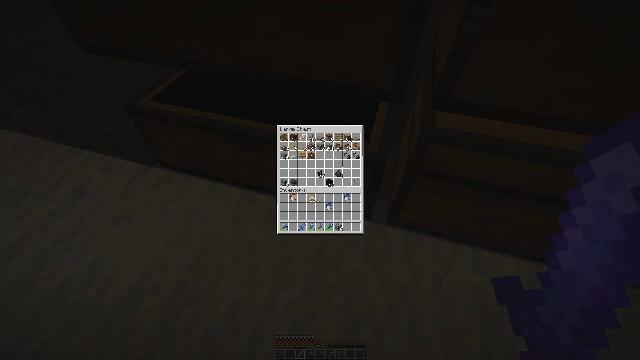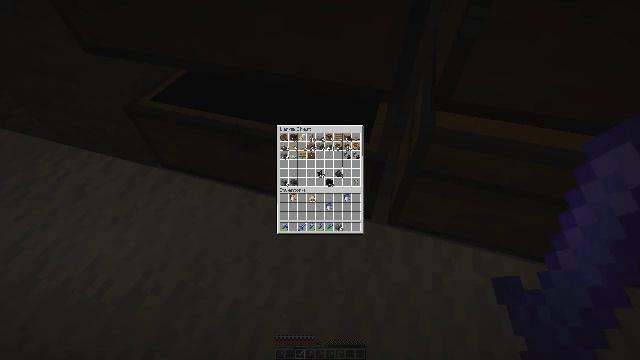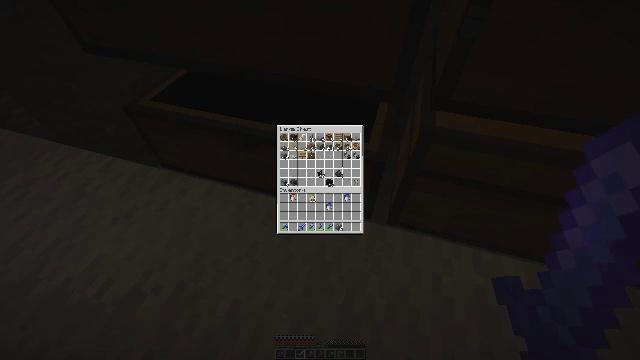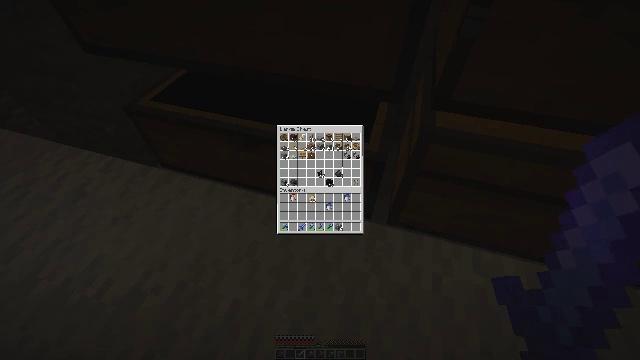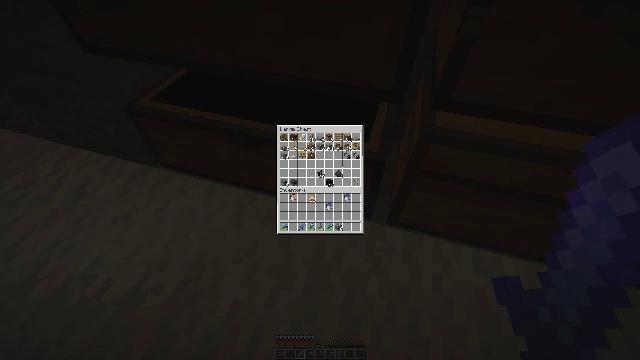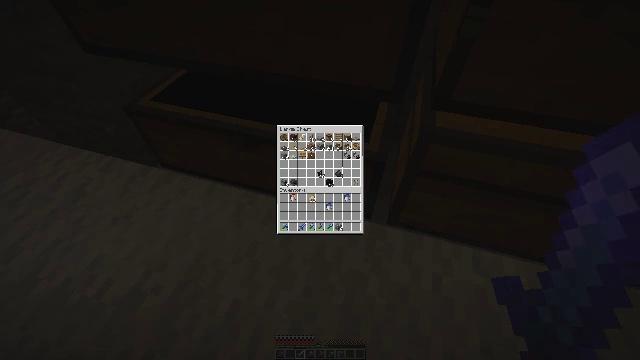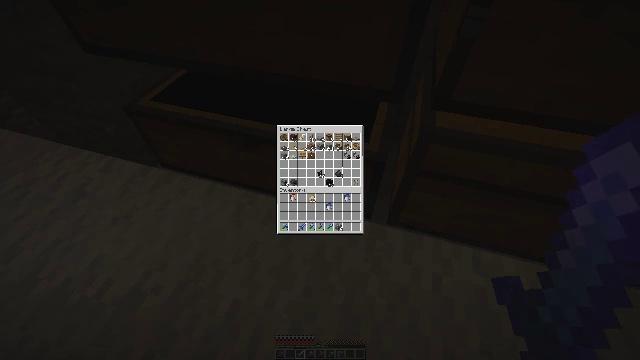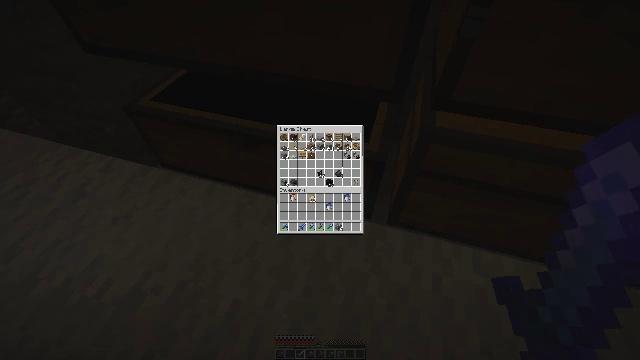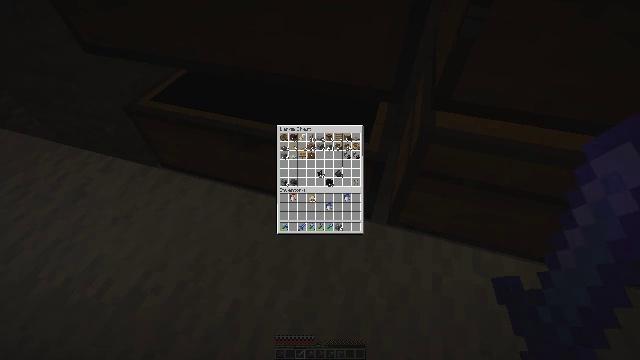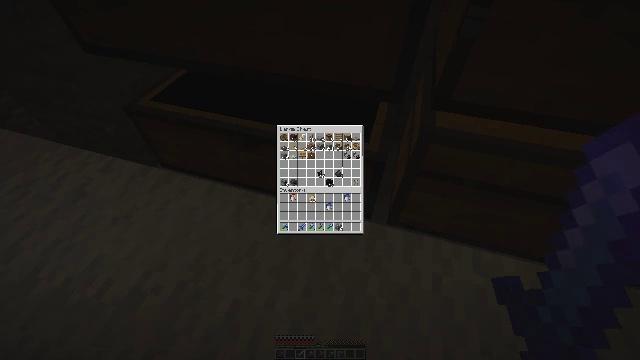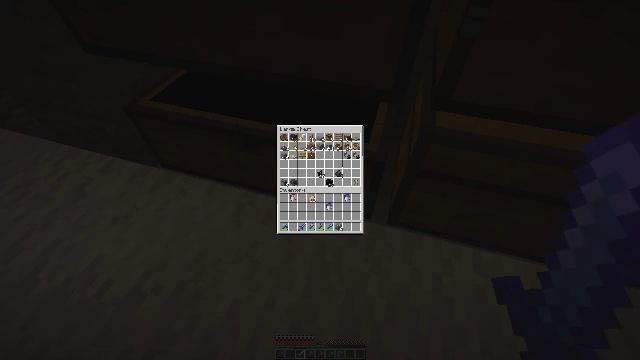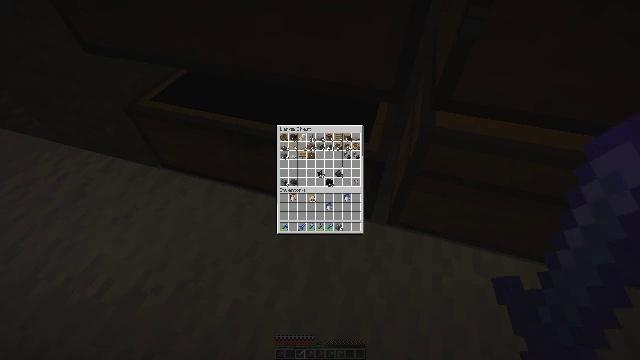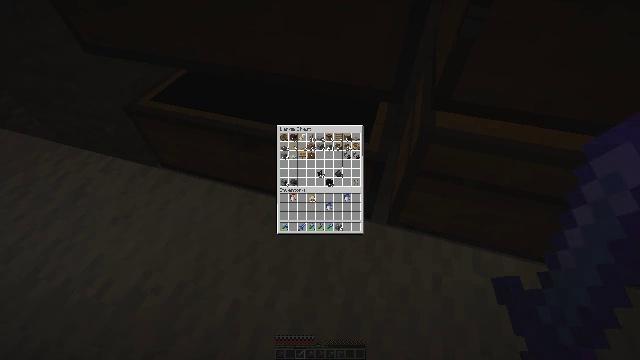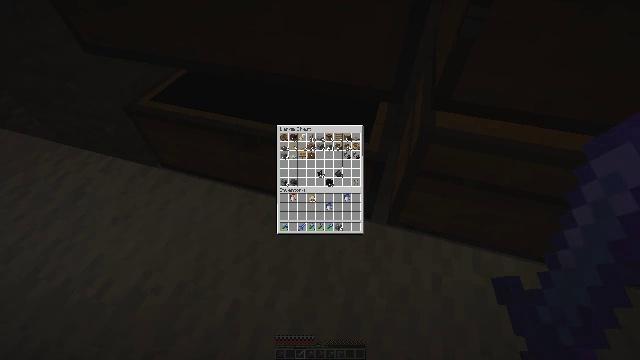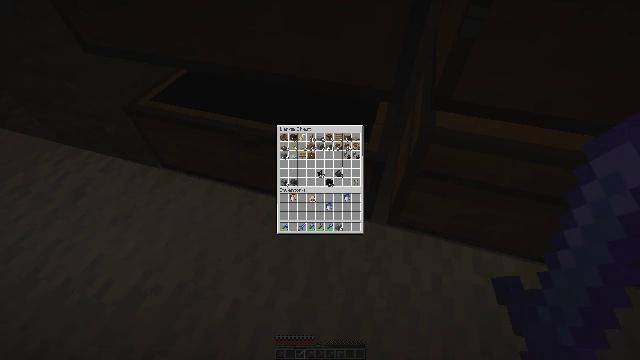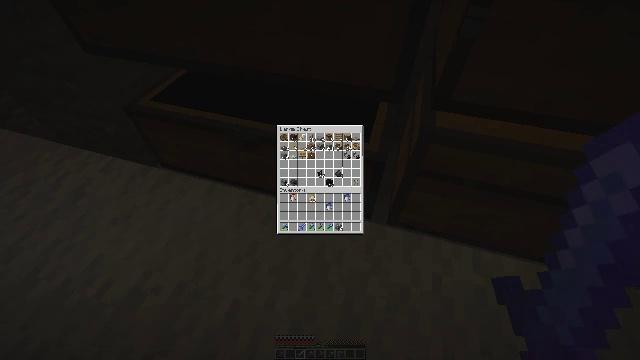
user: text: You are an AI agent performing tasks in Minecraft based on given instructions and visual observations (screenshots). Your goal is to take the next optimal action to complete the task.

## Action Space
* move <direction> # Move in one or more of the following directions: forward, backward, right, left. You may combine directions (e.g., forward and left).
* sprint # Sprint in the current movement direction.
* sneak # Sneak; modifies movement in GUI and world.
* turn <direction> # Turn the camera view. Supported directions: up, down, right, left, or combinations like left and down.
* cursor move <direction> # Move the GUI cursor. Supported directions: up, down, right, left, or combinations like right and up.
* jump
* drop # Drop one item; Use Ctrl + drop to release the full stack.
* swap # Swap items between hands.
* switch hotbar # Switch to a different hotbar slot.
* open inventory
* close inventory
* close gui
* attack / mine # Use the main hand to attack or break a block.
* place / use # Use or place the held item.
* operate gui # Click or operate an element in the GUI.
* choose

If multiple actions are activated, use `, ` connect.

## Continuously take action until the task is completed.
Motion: motion action
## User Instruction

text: Break the vines.
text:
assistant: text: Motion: no_op
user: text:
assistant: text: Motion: no_op
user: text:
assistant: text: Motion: no_op
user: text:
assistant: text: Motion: no_op
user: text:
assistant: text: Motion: no_op
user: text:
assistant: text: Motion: no_op
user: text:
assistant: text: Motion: no_op
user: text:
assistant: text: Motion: no_op
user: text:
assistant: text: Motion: no_op
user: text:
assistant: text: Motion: no_op
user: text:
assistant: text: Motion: no_op
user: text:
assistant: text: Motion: no_op
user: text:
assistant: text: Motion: no_op
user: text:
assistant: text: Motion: no_op
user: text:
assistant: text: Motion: no_op
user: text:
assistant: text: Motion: no_op
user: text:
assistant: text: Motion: no_op
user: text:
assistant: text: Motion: no_op
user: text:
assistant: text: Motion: no_op
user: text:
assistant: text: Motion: no_op
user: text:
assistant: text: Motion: no_op
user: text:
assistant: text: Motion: no_op
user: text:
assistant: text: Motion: no_op
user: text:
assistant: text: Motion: no_op
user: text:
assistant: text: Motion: no_op
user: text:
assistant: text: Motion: no_op
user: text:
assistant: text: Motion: no_op
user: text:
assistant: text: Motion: no_op
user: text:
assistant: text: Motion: no_op
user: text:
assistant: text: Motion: no_op